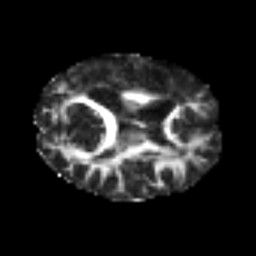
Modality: FA
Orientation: axial
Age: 39
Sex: female
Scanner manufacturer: siemens
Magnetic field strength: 3 T
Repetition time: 6.1 s
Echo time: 0.101 s